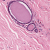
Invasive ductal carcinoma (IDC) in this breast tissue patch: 0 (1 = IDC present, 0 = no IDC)